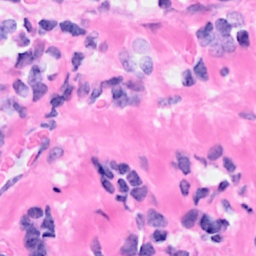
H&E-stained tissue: Breast